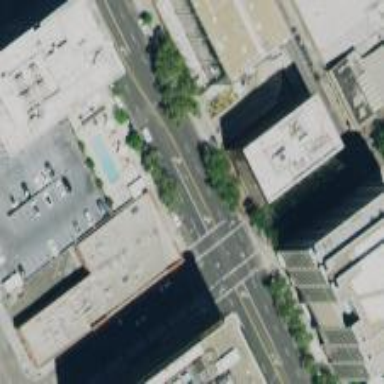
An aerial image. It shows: Building.